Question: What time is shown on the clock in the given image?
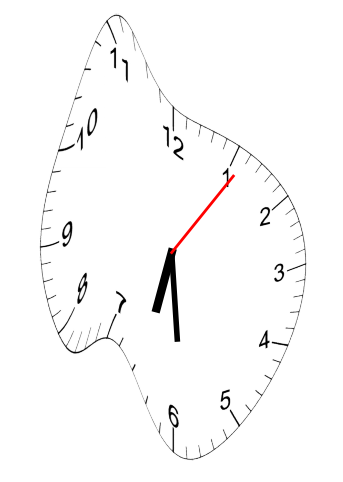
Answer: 06:29:06